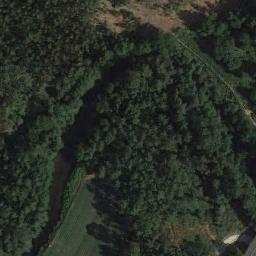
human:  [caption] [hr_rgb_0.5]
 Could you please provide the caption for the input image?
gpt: The river goes through trees and grass .

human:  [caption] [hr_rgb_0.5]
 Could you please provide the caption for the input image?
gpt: A crooked cyan blue river with lush green forests on both sides of the bank .

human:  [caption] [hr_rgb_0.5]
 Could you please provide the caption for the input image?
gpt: The deep blue river goes through the forest .

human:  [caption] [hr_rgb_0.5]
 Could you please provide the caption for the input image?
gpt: There are many trees on either side of the river .

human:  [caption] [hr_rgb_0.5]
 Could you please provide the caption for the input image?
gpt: There are many green trees around the river .